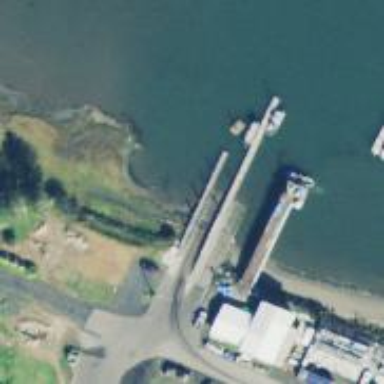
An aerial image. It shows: Slipway on service road designed for leisure land access.